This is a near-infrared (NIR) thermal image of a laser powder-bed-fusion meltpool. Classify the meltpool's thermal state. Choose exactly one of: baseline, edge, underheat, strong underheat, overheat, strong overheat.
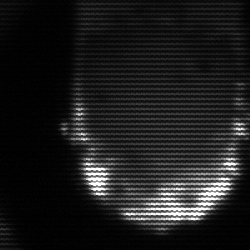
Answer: baseline